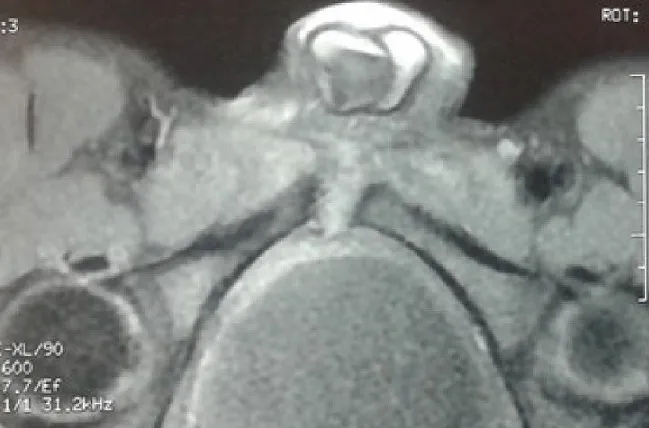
The magnetic resonance imagery (MRI) T1 of the pelvis showed bone oedema of symphysis pubis and abdominal muscles after gadolinium injection.
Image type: radiology (mri)